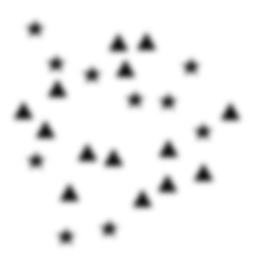
Squares: 0
Triangles: 14
Stars: 10
Total shapes: 24